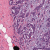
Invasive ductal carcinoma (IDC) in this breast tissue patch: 1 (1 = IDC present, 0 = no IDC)